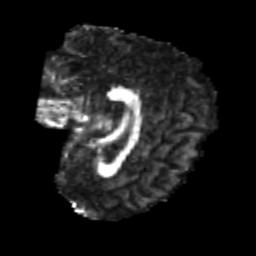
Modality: FA
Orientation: sagittal
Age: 23
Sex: female
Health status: healthy
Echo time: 0.074 s